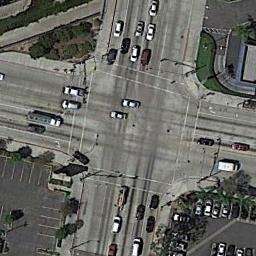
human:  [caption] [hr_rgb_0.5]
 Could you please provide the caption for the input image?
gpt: There are a lot of cars in the open space near the intersection .

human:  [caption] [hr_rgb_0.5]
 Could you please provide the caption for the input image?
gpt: There are many big trees around the intersection .

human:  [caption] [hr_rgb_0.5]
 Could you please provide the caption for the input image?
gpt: There are many moving and waiting vehicles on the road at the intersection, And many cars are parked in the open space beside the intersection .

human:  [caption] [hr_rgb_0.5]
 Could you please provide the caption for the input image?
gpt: An intersection with normal traffic is between some green areas and parking lots .

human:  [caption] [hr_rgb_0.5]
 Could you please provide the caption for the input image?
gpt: There are parking lots with some cars around the intersection .